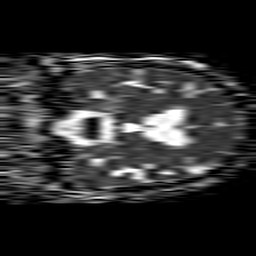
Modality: ADC
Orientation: coronal
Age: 74
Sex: female
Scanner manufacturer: philips
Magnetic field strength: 1.5 T
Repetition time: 4.6 s
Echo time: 0.08631 s